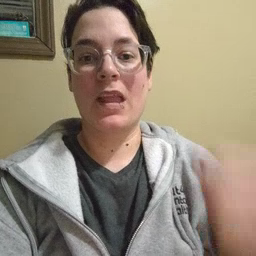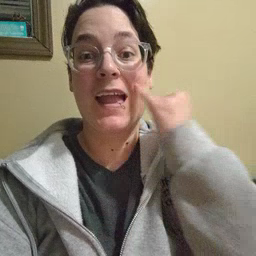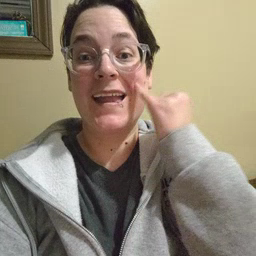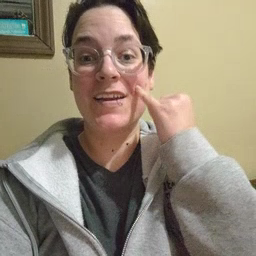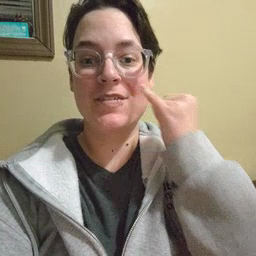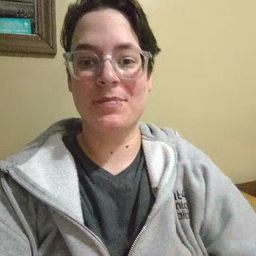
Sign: if